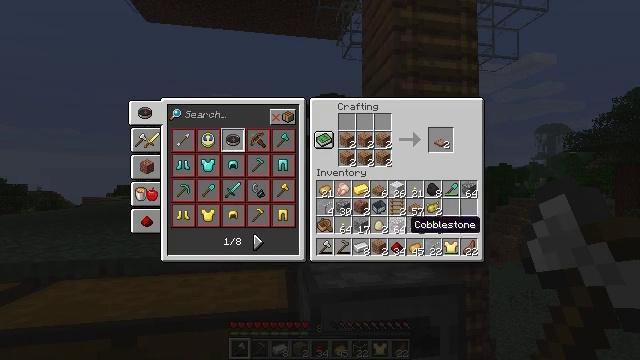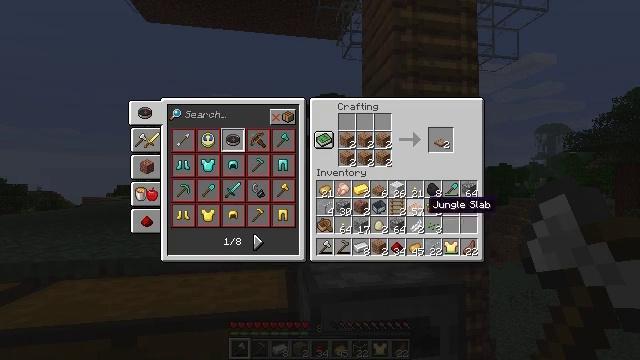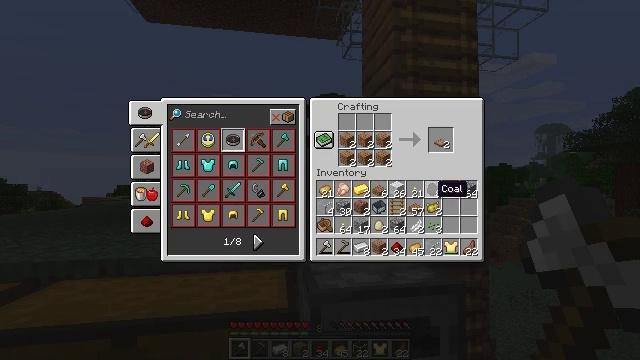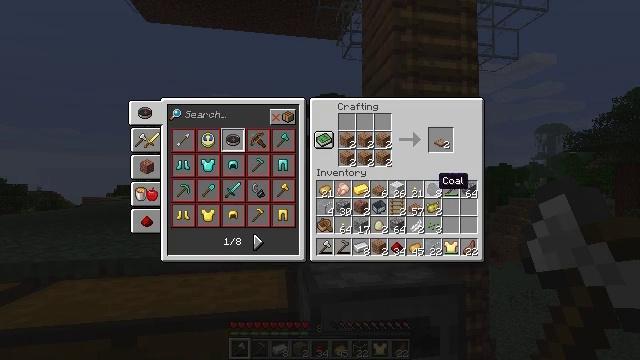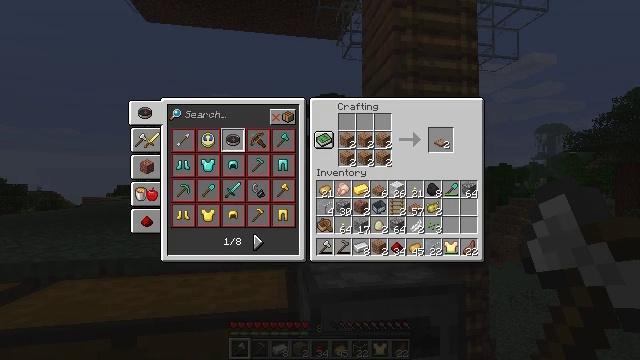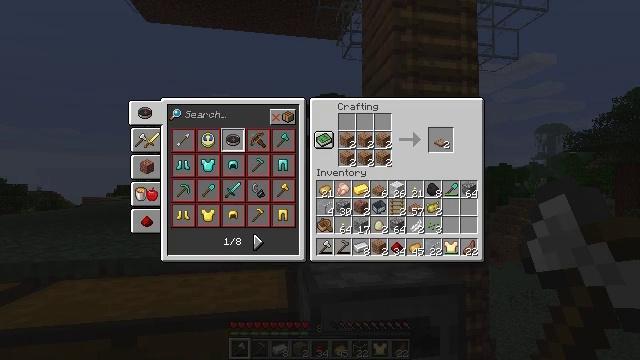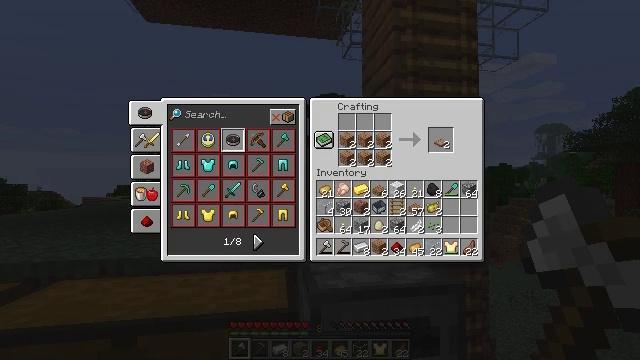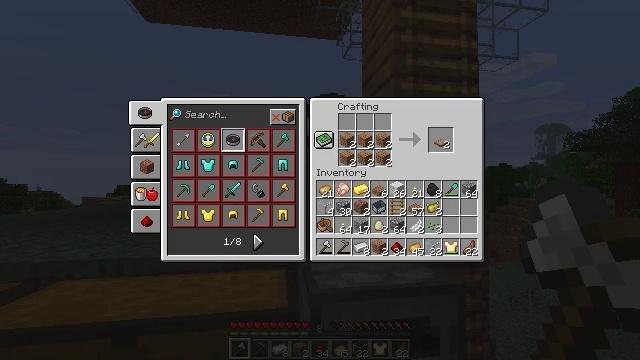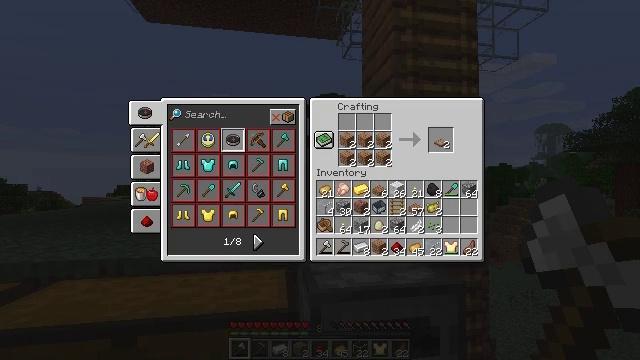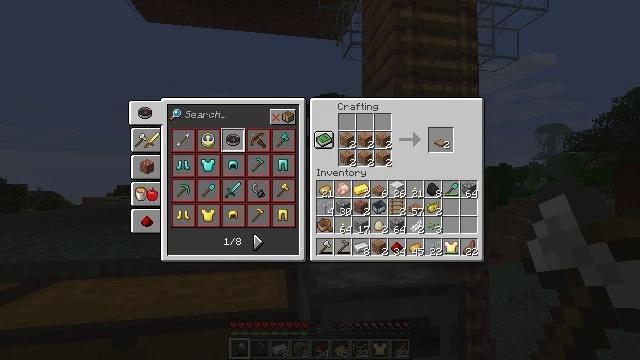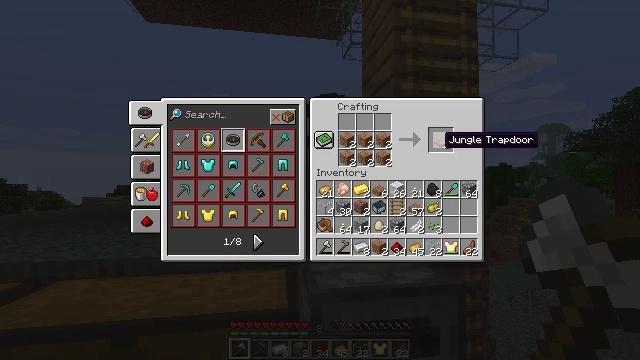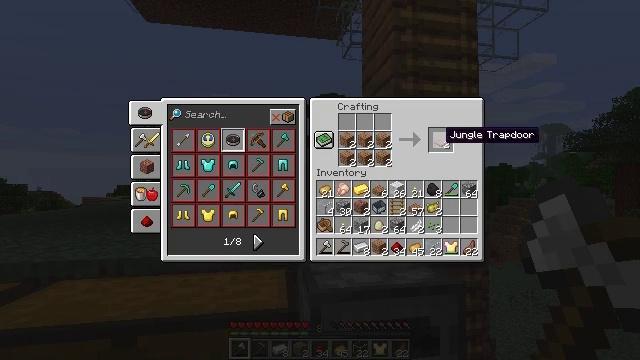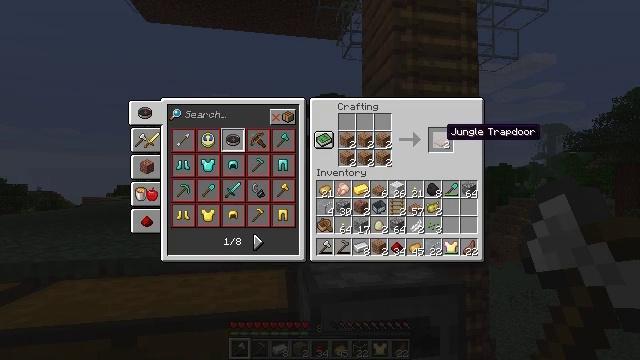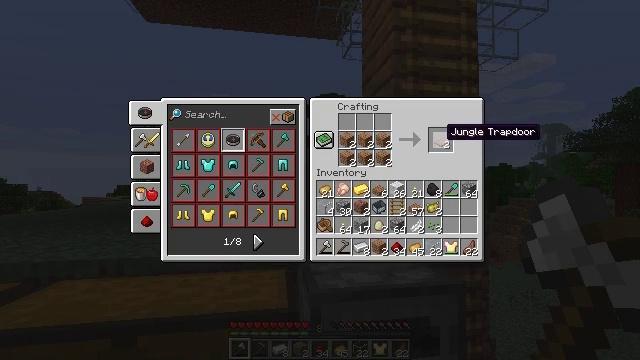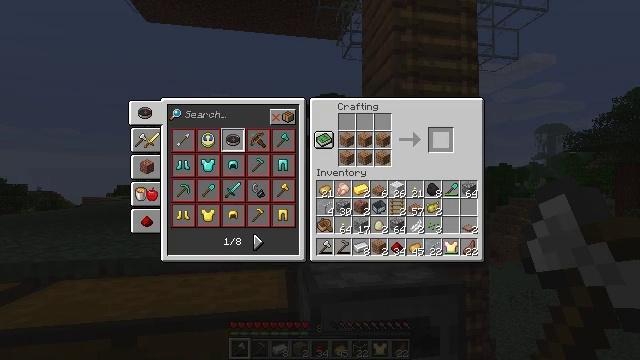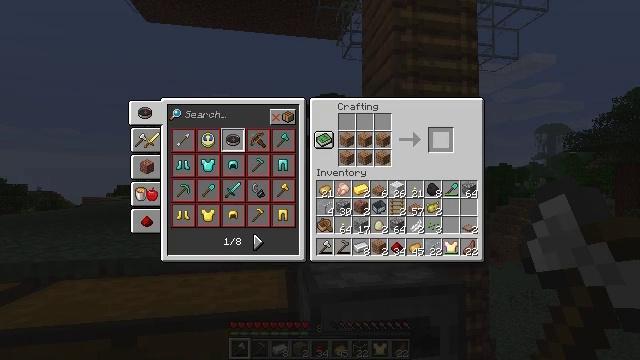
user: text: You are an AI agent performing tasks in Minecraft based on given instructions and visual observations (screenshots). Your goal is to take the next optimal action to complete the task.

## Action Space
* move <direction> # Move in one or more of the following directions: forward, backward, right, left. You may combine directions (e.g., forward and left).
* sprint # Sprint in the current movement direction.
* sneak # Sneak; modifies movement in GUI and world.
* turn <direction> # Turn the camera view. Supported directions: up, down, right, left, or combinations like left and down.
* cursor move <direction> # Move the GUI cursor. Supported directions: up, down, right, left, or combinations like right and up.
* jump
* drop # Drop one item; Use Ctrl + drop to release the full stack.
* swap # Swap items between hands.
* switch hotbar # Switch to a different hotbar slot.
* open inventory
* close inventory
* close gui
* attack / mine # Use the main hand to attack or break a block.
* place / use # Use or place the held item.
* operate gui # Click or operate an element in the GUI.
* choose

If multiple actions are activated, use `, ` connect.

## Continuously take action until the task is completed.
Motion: motion action
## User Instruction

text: Create a jungle trapdoor using six jungle planks.
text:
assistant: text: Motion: cursor move right and up
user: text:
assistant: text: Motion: cursor move right and up
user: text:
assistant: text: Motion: cursor move up
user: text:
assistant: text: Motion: sneak, cursor move up
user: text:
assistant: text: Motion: sneak, cursor move up
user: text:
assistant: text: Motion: sneak, cursor move up
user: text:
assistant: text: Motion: sneak
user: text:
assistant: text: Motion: sneak
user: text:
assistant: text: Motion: sneak
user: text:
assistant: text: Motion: sneak
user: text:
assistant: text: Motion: sneak
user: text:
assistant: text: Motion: sneak
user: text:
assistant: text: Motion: sneak
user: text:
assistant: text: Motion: sneak, operate gui
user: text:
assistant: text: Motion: sneak, operate gui
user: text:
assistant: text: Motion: sneak
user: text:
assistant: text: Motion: sneak
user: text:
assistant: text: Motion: sneak
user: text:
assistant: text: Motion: sneak